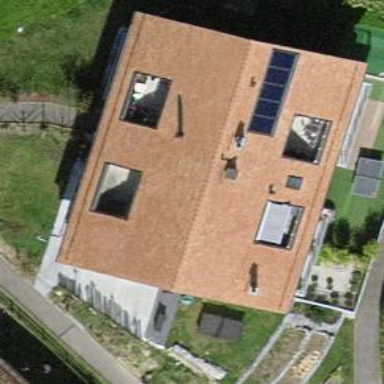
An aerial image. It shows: Simple and straightforward house.